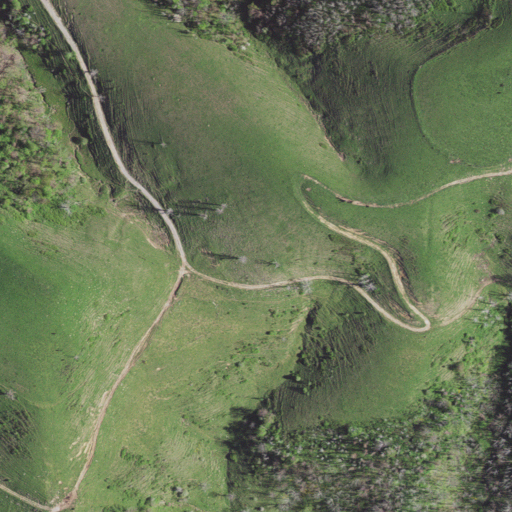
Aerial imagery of gap in Virginia named Rich Mountain Gap containing pasture, deciduous forest, open development, low intensity development, and medium intensity development